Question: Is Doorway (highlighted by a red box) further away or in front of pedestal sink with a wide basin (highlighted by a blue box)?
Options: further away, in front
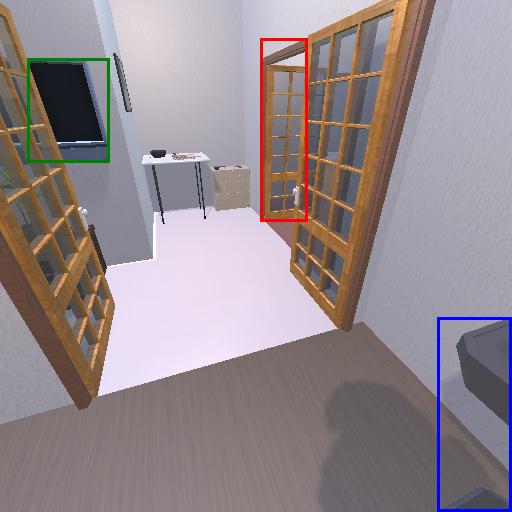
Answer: further away